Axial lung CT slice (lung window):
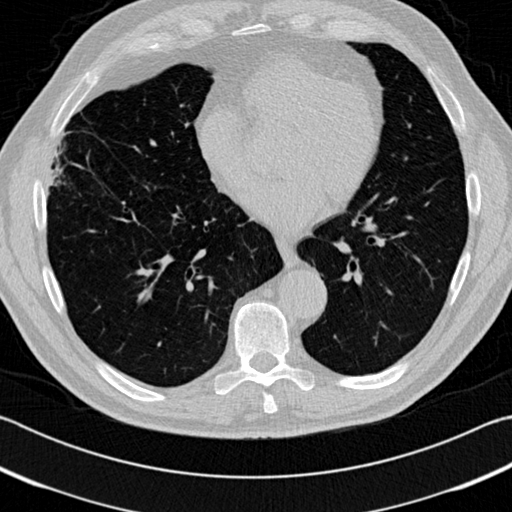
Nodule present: no